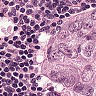
Metastatic tissue present: yes